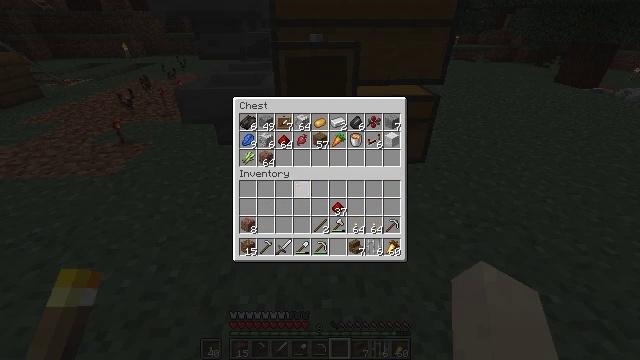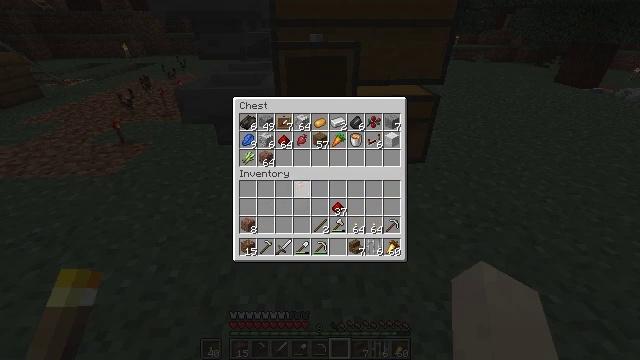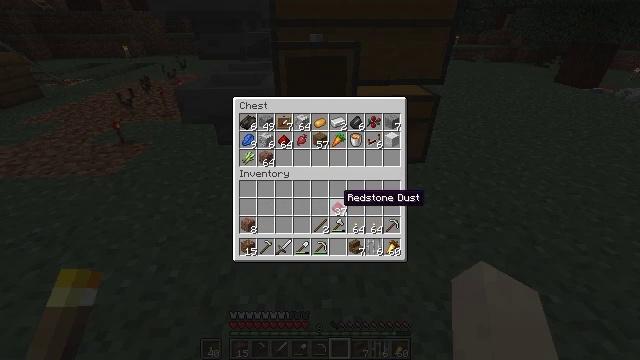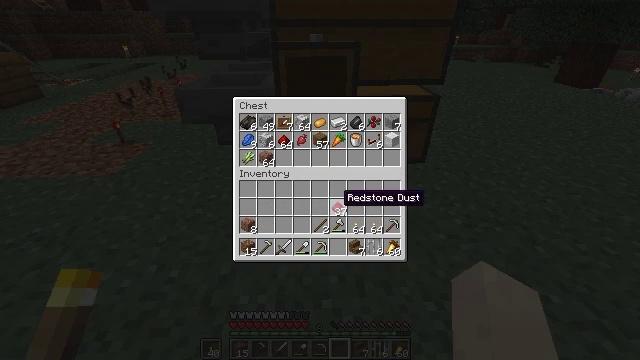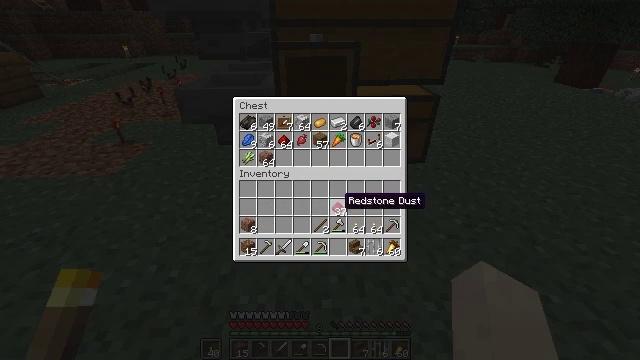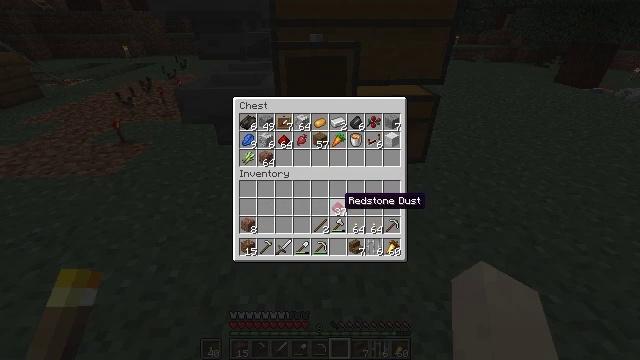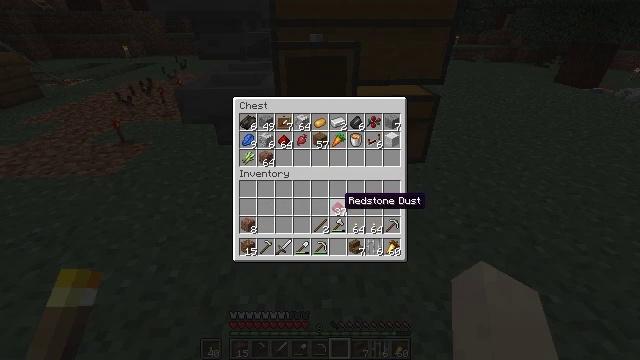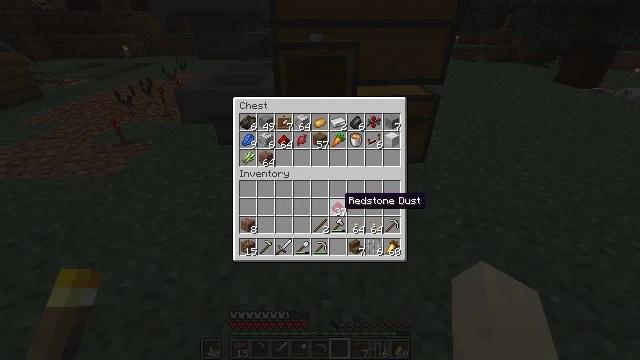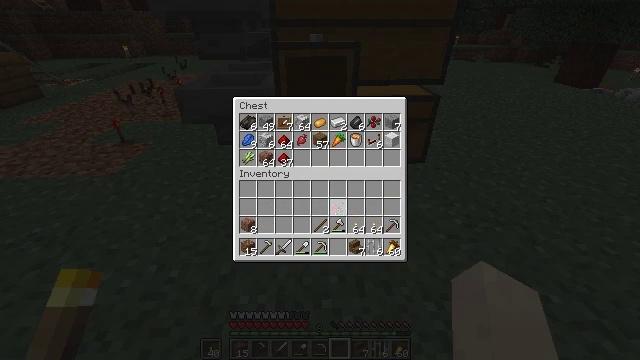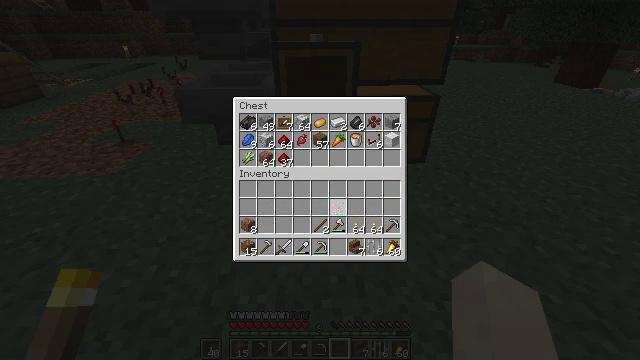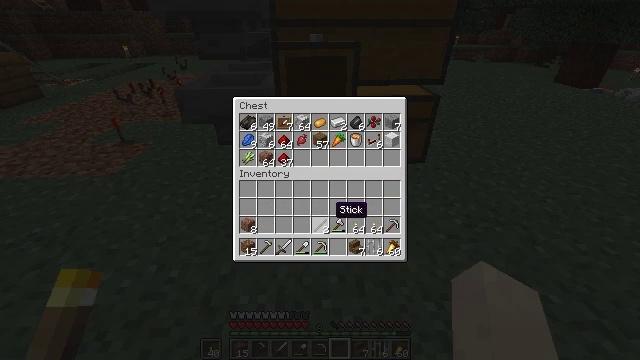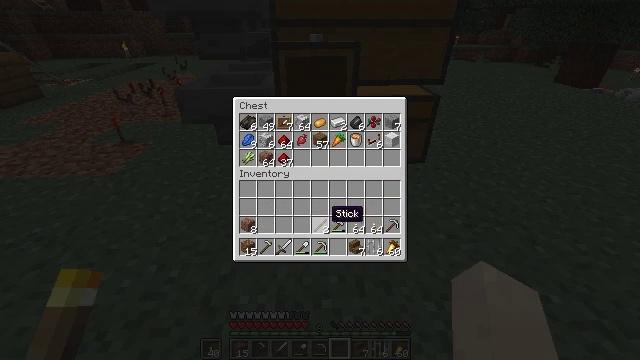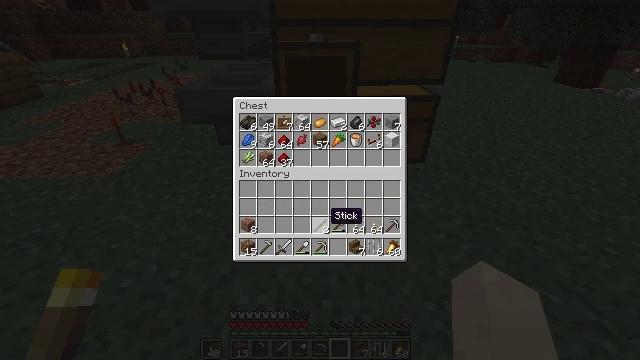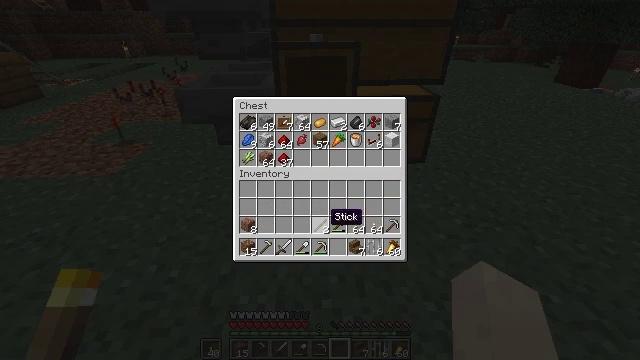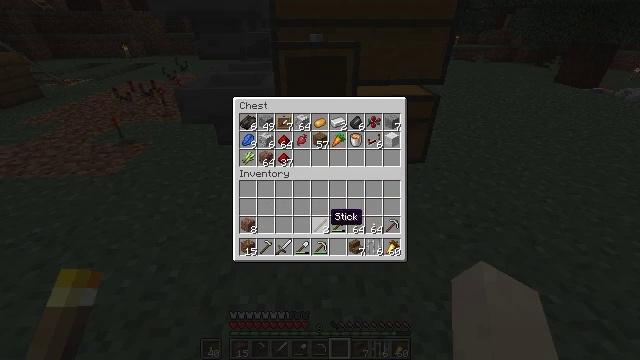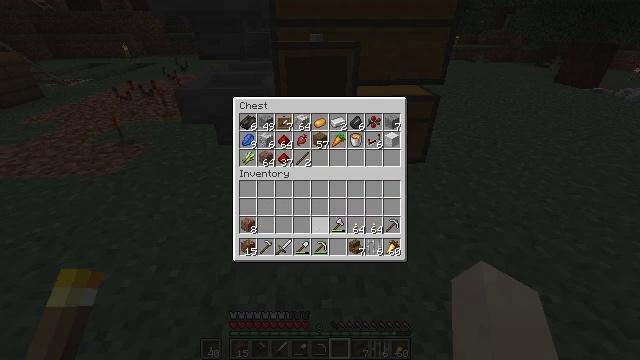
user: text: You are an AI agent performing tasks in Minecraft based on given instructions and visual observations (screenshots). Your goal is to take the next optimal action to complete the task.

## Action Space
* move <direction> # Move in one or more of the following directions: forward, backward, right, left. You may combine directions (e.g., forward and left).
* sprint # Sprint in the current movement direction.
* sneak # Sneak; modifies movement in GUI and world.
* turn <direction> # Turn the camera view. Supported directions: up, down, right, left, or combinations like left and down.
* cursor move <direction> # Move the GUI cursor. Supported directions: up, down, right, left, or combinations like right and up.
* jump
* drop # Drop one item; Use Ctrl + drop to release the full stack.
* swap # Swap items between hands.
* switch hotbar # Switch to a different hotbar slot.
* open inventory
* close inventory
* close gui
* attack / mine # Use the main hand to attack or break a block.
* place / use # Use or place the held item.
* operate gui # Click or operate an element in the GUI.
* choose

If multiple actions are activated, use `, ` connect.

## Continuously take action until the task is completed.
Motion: motion action
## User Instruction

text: Attack the spruce planks to recycle them.
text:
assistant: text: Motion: sneak, attack / mine
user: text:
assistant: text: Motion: sneak, turn right and down, attack / mine
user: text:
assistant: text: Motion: sneak
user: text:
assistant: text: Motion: sneak
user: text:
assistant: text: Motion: sneak
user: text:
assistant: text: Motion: sneak
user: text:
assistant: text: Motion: sneak
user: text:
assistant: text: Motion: sneak, attack / mine
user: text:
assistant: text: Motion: sneak, attack / mine
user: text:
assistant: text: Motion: sneak
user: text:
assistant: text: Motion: sneak
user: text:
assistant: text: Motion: sneak
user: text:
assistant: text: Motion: sneak
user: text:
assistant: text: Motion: sneak
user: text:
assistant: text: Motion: sneak, attack / mine
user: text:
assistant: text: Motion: sneak, attack / mine
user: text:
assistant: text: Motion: sneak, attack / mine
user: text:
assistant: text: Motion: sneak
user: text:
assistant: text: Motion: sneak
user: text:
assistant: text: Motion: sneak
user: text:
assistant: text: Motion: sneak
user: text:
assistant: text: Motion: sneak
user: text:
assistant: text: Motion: sneak
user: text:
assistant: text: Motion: sneak
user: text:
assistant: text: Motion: sneak
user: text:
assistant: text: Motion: sneak
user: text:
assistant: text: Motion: sneak
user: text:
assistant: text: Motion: sneak
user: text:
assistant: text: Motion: sneak
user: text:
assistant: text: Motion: no_op